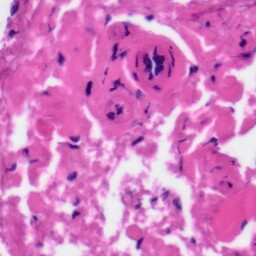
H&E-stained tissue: Tonsil